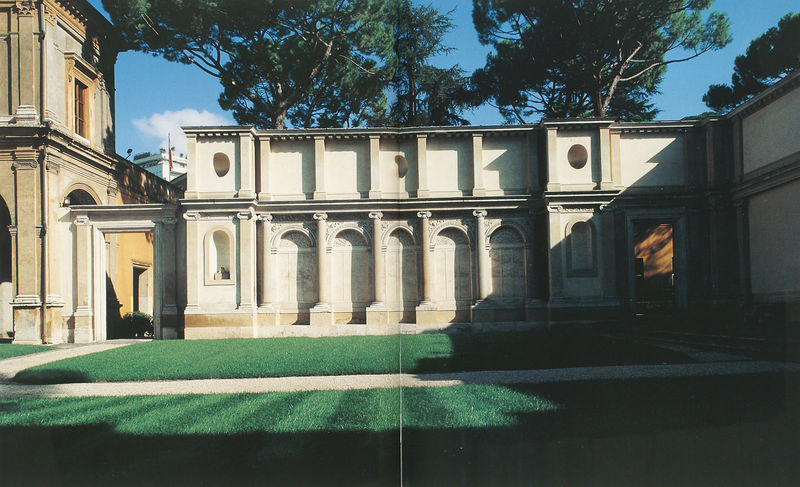
Titel: Villa Giulia
Künstler: Giacomo Barozzi da Vignola
Standort: Rom, Villa Giulia (EU - I - Latium)
Schlagwörter: baum, blau, himmel, schatten, weiß, bäume, grün, ocker, fenster, licht, pfeiler, säule, säulen, tür, gebäude, gras, haus, park, rasen, weg, wiese, wand, architektur, sockel, türbogen, kirche, sonne, renaissance, schön, garten, relief, sommer, bogen, fassade, süden, türen, mauer, farbe, hof, pilaster, rundbogen, durchgang, tor, foto, fotografie, bögen, eingang, plaster, innenhof, palast, mauerwerk, sonnig, arkaden, kapitell, photo, portal, villa, geometrisch, gesims, voluten, mauern, ionisch, gräber, rundbögen, kiefern, pinien, bauwerk, nischen, atrium, blendbogen, nieschen, halbsäulen, dorika, druchgang, blendarkaden, englischer rasen, ionika, blendarkade, gedächtnis, hoff, söäulen, bauwek, freies